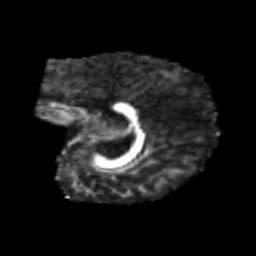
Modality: FA
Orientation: sagittal
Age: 6
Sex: male
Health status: healthy